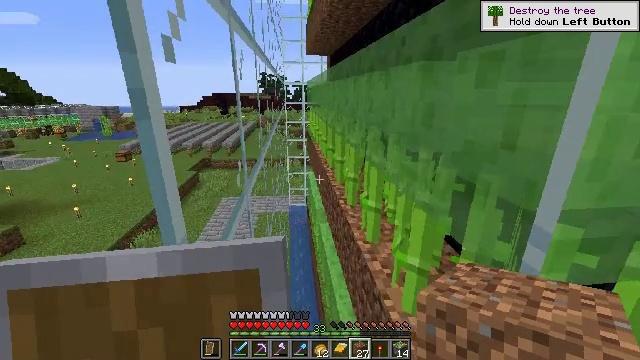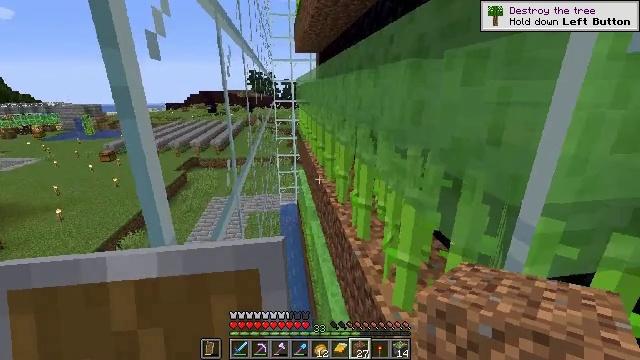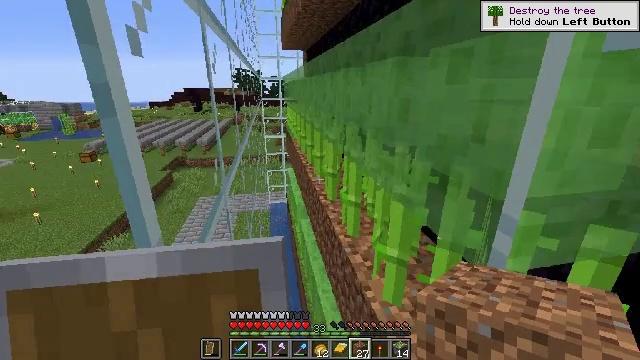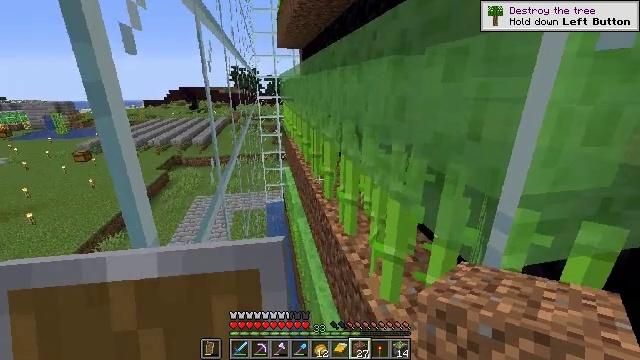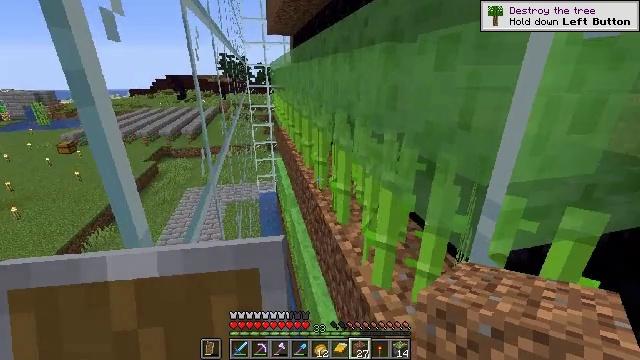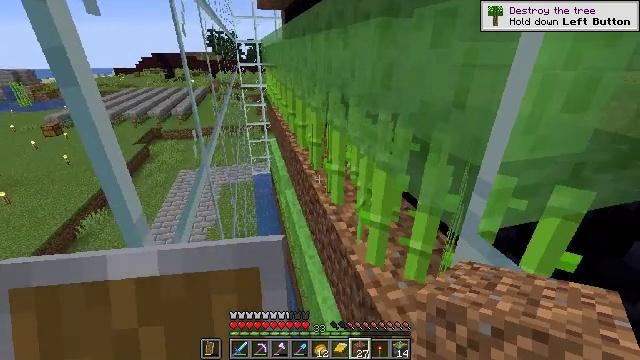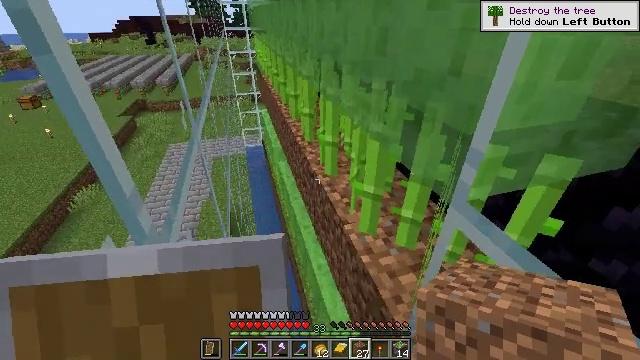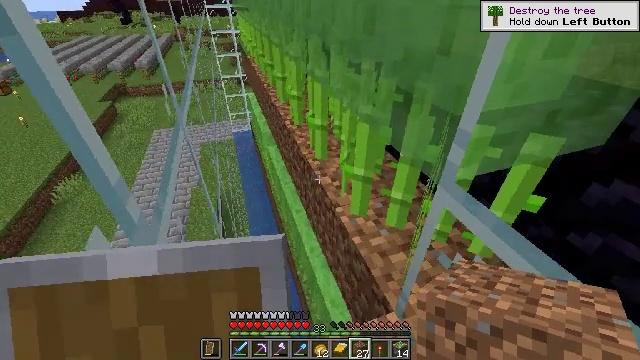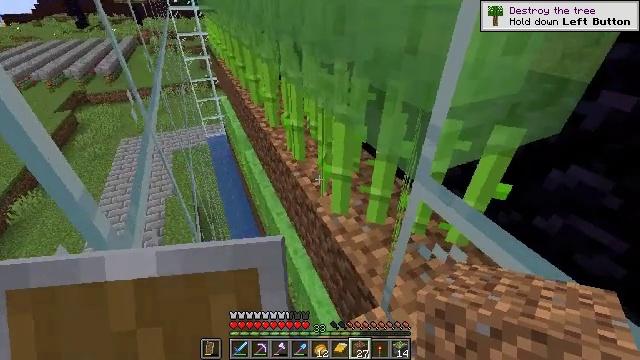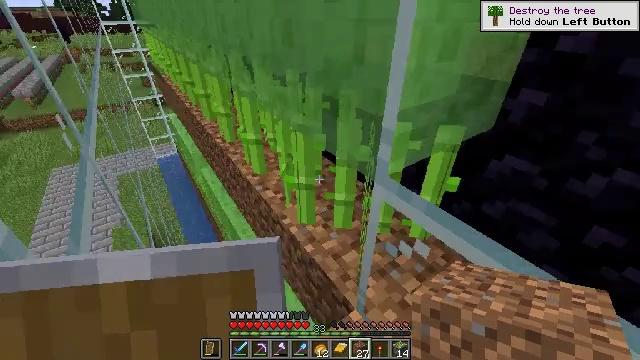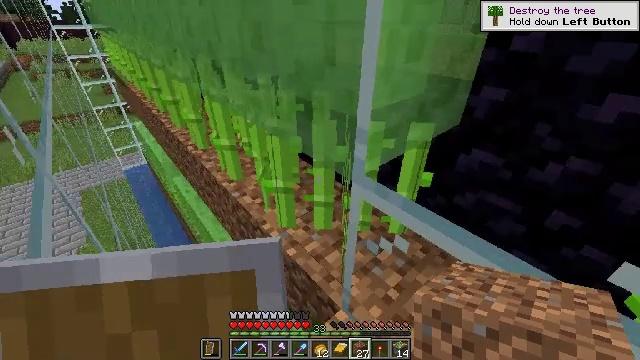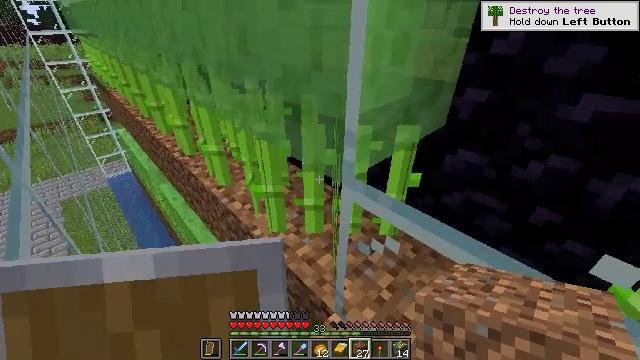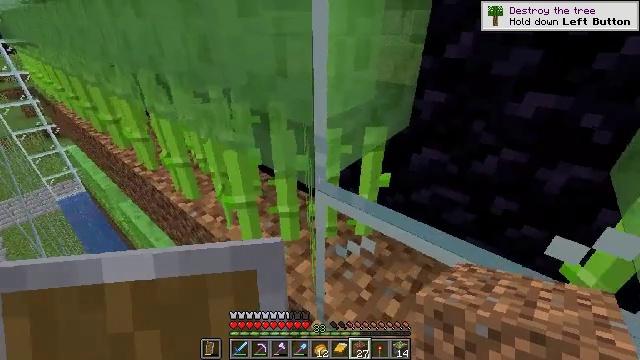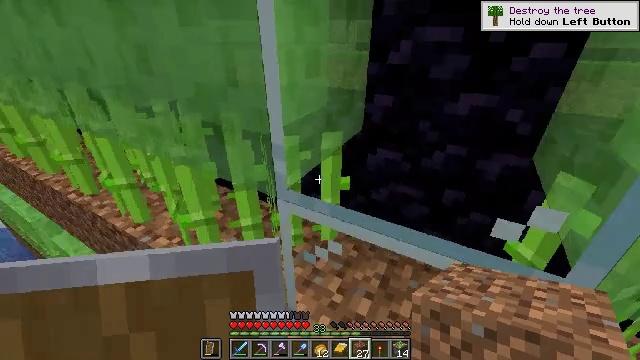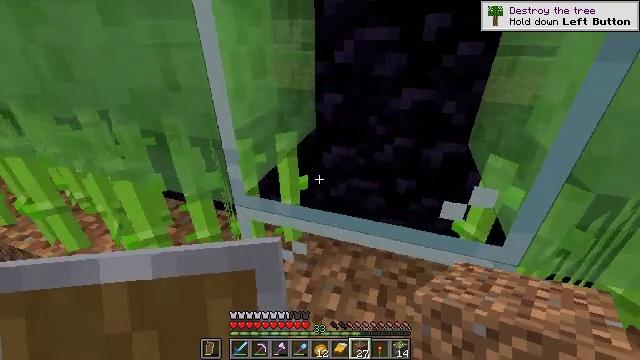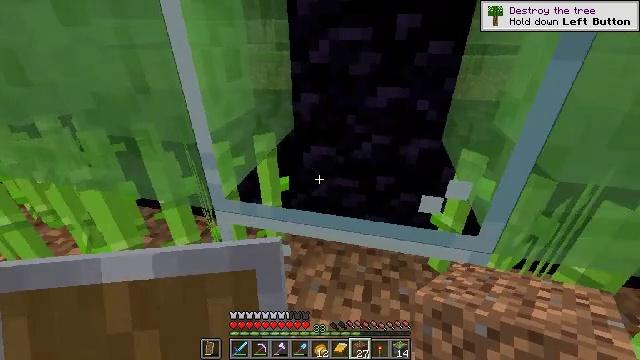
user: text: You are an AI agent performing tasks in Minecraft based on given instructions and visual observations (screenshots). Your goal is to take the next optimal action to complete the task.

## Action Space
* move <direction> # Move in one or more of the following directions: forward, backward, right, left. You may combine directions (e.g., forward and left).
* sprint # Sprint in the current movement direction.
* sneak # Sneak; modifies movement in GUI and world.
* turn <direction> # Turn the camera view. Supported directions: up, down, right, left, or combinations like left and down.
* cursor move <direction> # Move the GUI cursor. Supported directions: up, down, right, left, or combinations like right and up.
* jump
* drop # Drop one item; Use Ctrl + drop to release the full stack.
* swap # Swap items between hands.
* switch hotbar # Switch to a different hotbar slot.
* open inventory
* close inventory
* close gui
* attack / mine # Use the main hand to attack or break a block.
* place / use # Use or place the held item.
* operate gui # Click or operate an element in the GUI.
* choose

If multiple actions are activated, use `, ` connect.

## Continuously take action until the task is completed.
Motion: motion action
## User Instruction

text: Attack the glass to break it.
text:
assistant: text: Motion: turn right
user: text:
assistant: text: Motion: turn right
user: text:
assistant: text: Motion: no_op
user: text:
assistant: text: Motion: turn right and down
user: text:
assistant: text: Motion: turn right and down
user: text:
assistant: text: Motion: turn right and down
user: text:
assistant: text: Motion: turn right and down
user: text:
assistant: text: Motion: turn right
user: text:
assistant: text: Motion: turn right and up
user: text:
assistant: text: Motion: turn right
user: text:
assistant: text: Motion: turn right
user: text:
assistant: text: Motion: turn right and up
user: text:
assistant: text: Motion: turn right and up
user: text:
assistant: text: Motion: turn right
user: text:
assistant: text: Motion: turn right
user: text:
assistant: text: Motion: turn right and up
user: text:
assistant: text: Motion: turn right and up
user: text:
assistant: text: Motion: no_op
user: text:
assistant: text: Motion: no_op
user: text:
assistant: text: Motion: turn up
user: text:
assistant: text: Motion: turn right and up
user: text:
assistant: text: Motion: turn right and up
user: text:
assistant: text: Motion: no_op
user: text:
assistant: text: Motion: no_op
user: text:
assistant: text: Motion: no_op
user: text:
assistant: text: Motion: turn left
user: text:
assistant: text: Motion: turn left and up
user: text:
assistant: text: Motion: no_op
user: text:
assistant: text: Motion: no_op
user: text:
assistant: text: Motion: no_op